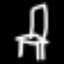
Label: chair